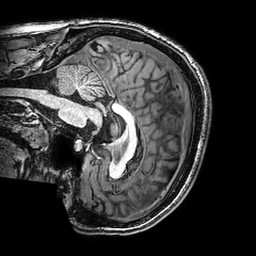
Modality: T1w
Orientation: sagittal
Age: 23
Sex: male
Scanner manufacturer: philips
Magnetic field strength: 3 T
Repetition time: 0.008218 s
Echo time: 0.00378 s